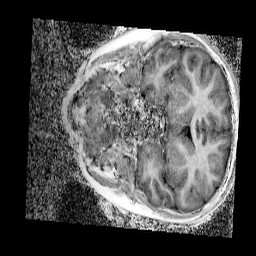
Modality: UNIT1_denoised
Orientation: coronal
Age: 11
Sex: male
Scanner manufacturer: siemens
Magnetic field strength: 3 T
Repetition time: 4 s
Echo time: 0.00299 s